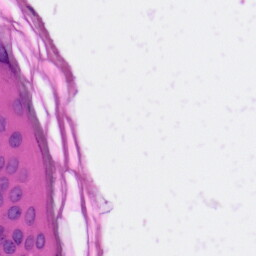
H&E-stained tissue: Skin